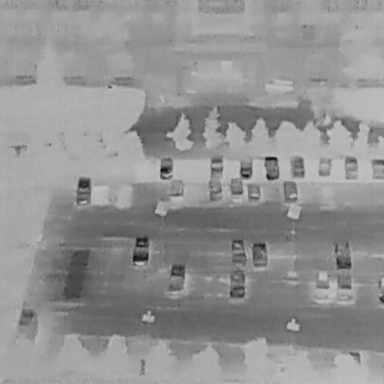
There are 23 Cars in the infrared image.